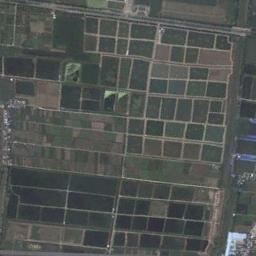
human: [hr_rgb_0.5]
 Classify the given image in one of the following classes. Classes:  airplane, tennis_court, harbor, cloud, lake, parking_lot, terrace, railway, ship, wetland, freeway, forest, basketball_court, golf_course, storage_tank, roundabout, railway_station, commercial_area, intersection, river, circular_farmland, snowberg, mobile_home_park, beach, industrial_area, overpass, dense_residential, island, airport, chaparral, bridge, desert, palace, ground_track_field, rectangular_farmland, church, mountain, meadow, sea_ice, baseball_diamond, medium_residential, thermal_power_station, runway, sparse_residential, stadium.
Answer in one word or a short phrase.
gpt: rectangular_farmland